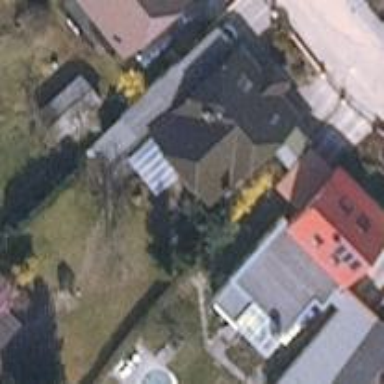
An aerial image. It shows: Detached building.